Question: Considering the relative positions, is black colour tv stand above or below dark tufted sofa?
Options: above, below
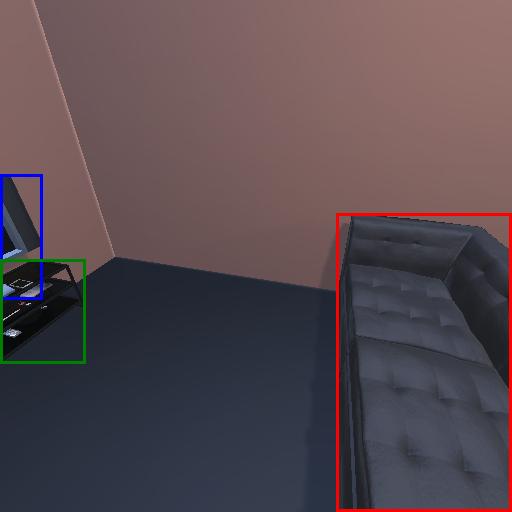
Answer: above